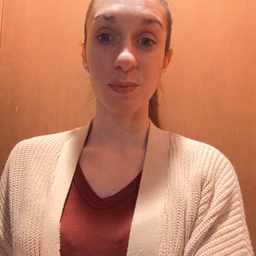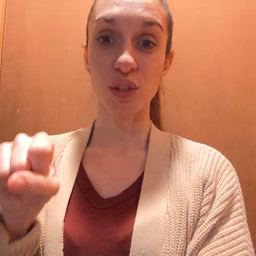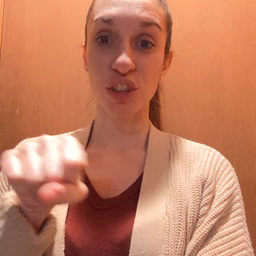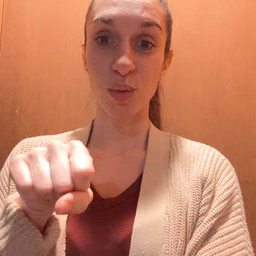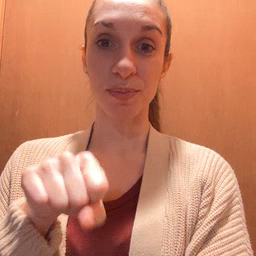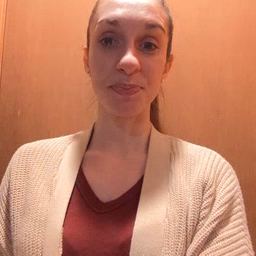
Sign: shoe